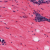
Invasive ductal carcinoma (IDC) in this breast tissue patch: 0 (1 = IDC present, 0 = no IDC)